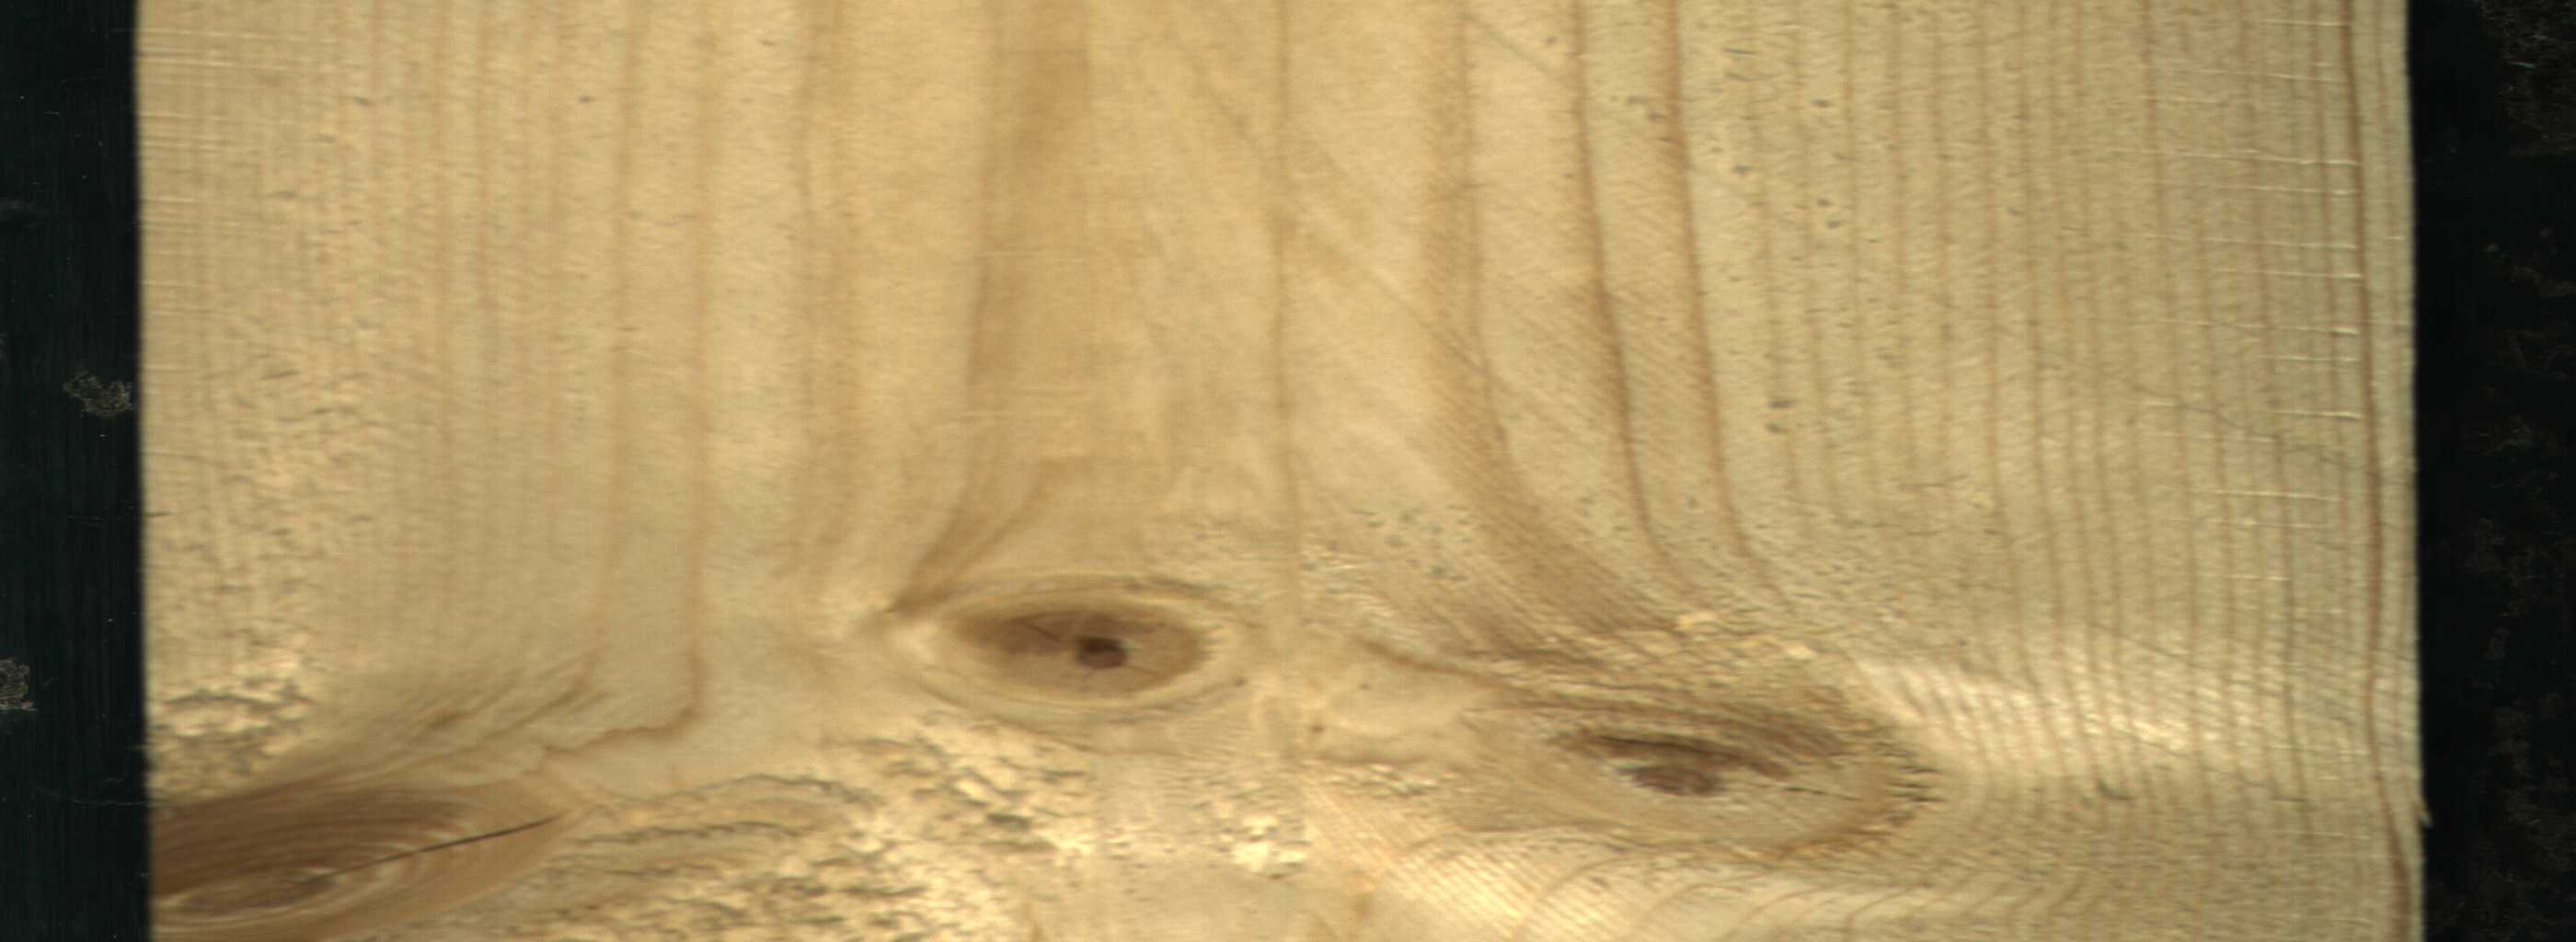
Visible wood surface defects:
knot_with_crack
Live_Knot
Live_Knot